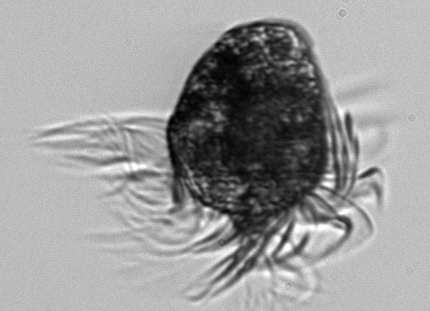
Label: Pelagostrobilidium